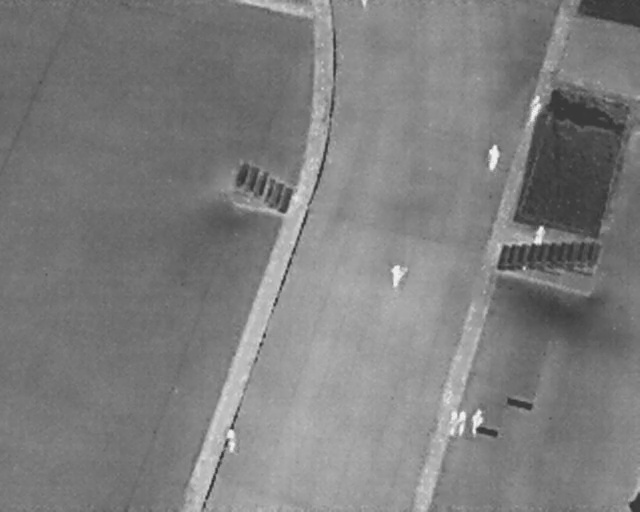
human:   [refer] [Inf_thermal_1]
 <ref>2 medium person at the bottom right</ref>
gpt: <box>[[68, 81, 73, 83, 2], [70, 82, 74, 83, 2]]</box>

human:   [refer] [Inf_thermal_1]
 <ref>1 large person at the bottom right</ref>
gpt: <box>[[72, 80, 77, 83, 5]]</box>